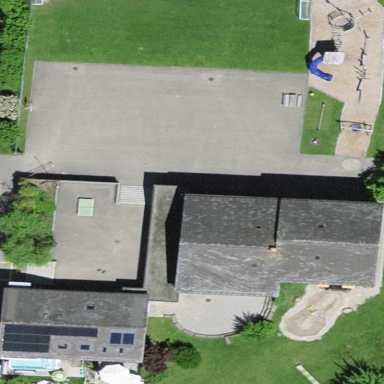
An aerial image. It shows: School.